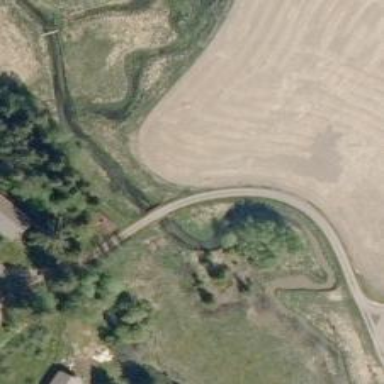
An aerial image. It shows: Culvert tunnel.